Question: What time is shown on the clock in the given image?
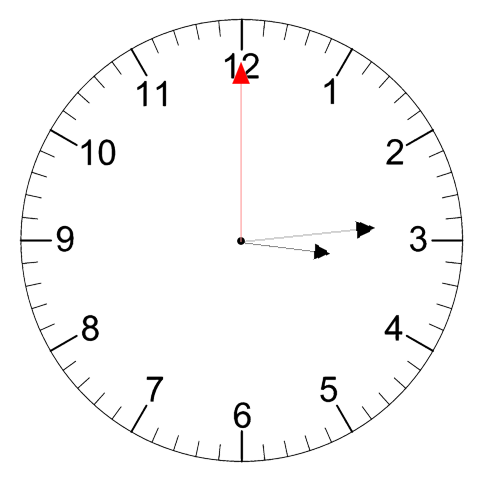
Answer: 03:14:00